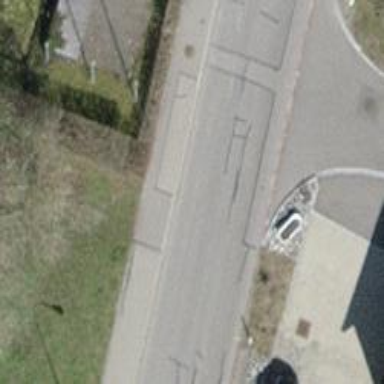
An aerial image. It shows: Post box.